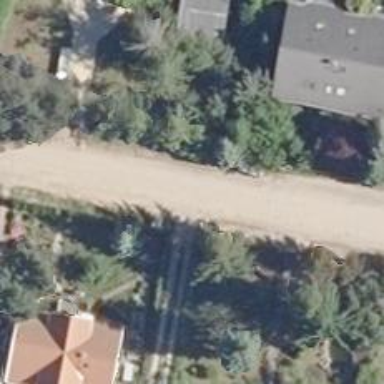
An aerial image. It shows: Gravel residential road.